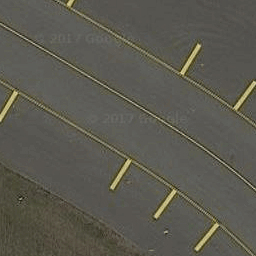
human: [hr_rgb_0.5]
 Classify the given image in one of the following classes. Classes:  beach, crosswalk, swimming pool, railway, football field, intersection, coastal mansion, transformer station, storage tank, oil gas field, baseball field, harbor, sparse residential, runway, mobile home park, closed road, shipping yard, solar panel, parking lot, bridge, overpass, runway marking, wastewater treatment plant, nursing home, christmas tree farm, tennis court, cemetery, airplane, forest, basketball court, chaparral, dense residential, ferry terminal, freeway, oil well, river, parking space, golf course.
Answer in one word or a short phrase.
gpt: runway marking